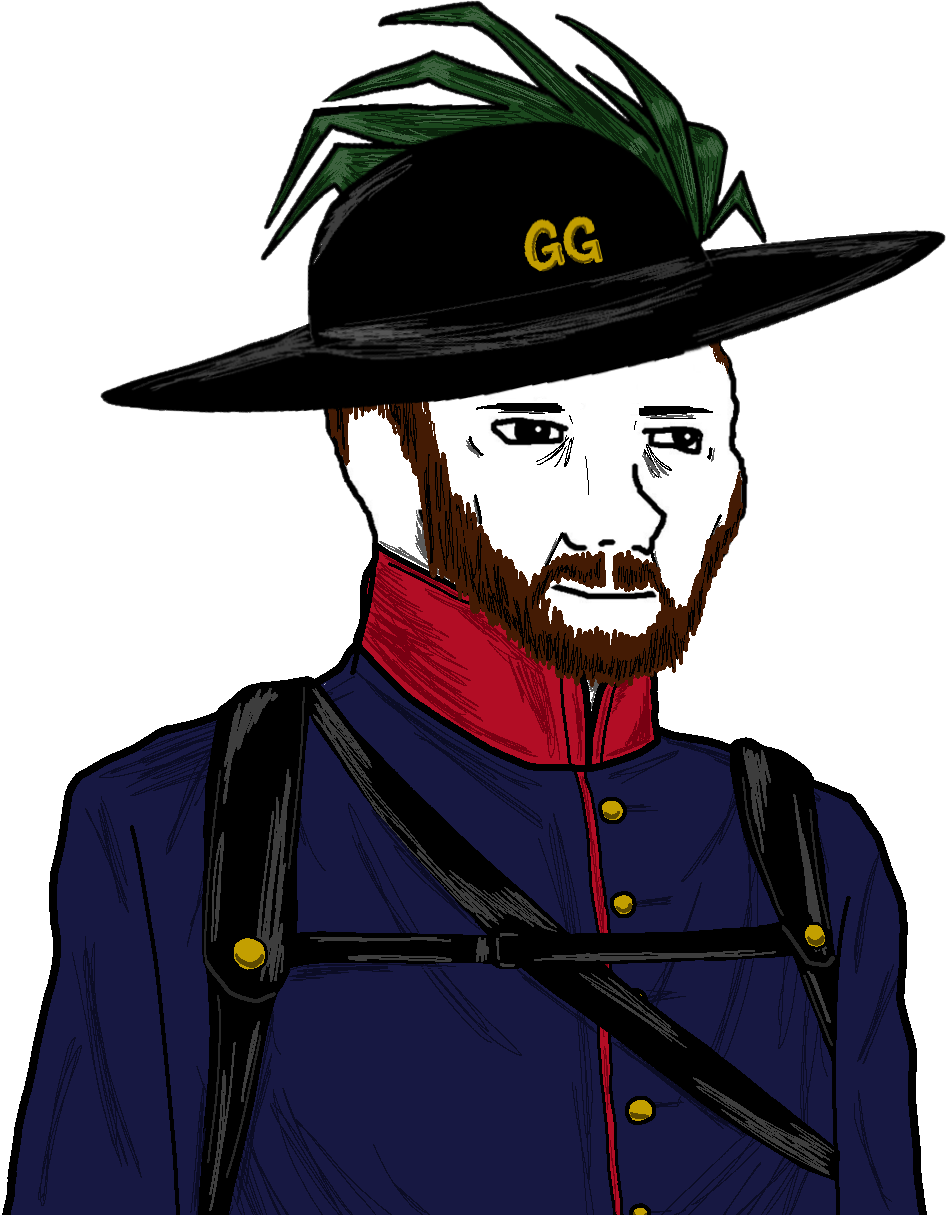
Label: 5_Doomer